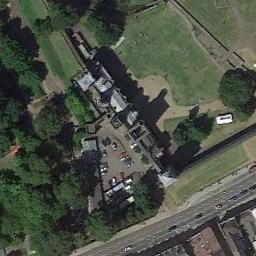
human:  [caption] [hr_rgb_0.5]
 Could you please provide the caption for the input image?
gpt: The palace with a parking lot is between a lawn and a forest .

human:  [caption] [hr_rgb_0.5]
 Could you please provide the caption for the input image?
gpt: The palace is on the grass next to some trees .

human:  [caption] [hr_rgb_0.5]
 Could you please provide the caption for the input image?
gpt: Some trees are beside the palace .

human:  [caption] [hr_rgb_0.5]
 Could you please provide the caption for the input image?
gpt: The palace was built in a forest .

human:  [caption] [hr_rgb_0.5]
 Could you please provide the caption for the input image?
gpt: There are some green trees and lawns beside the palace .